Question: I want to make a Matlab GUI program.
When i use the axes to display the image, there are the axes number around the axes.
How to delete it?
so my GUI program will display the axes without any coordinates around the axes.
here is my code for display an image in axes.
'''
axes(handles.axes16);
handles.image_gray = image_gray;
imshow(image_gray);
guidata(hObject, handles);
'''
And here is the axes coordinates that i meant.

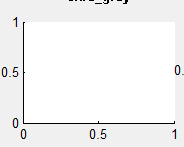
Answer: Remember that the axes is an handle object with many properties. I would recommend setting the axes properties ''xtick'', and ''ytick'', to an empty array. That way, you preserve the border, and background color of the axes. Simply turning the axes off will make your lines render on top of the background figure, which may or may not be the effect you are looking for.
Example:
'''
set(handles.axes16,'xtick',[],'ytick',[])
'''